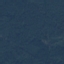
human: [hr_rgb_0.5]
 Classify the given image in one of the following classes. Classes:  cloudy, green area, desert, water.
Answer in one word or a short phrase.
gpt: green area